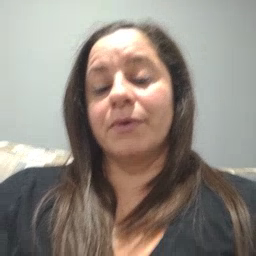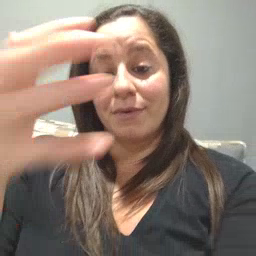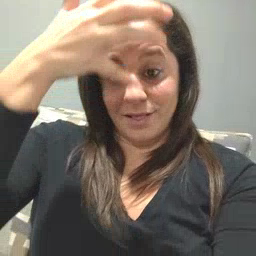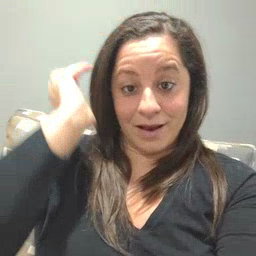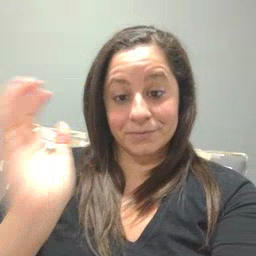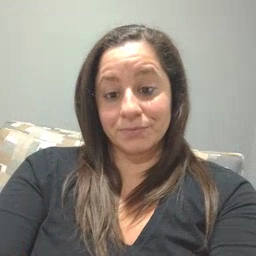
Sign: lion